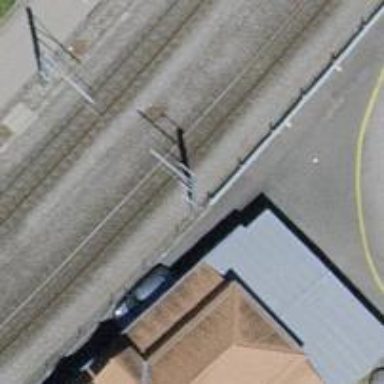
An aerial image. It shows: Narrow-gauge railway track with 1 electrified contact line.